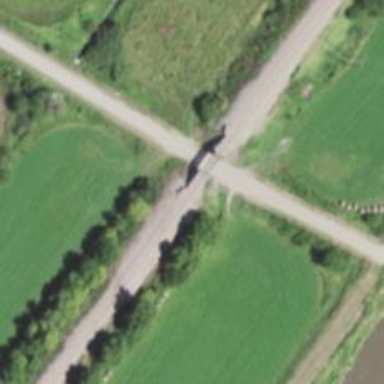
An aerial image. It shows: Bridge over railway line.